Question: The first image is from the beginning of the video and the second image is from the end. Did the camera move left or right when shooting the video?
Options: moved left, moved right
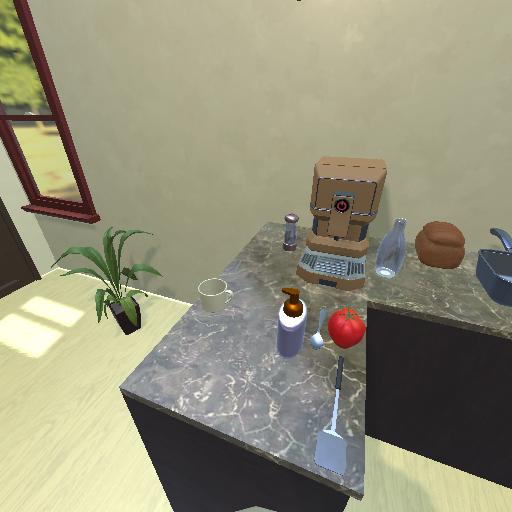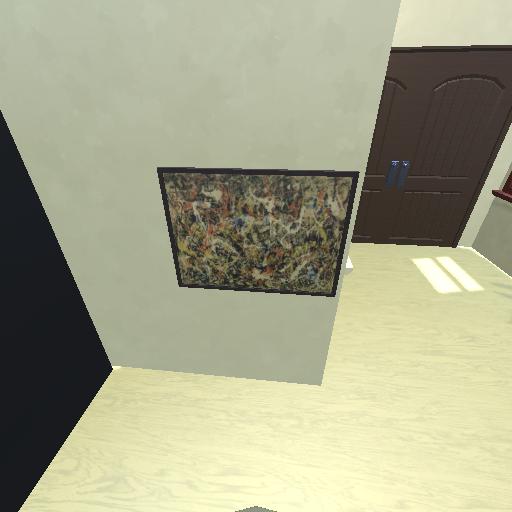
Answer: moved left